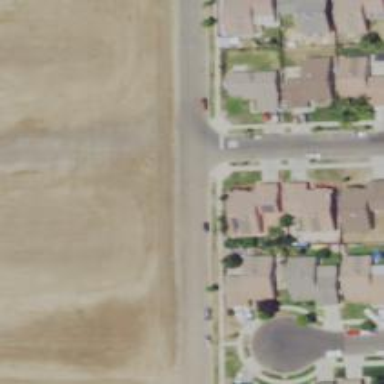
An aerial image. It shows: Residential road with sidewalk on the left side.